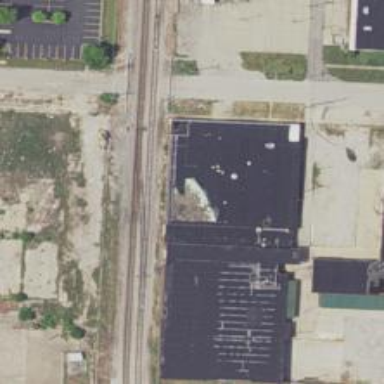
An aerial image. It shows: Railway siding for service.